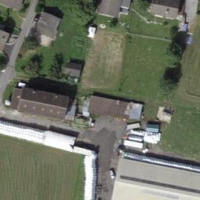
EUNIS habitat code: 55
Species observed at this site:
Corvus corone